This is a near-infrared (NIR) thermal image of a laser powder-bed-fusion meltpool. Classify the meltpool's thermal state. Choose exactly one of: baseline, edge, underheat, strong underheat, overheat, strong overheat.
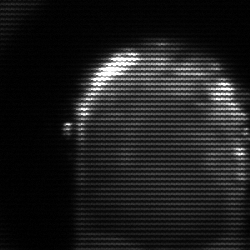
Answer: baseline